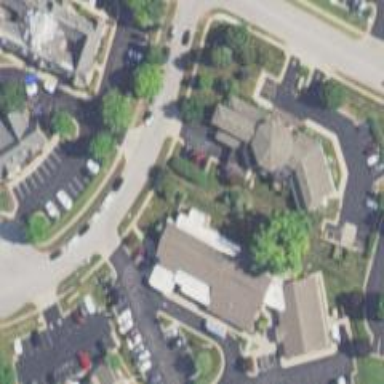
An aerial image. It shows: Clinic building providing healthcare services.